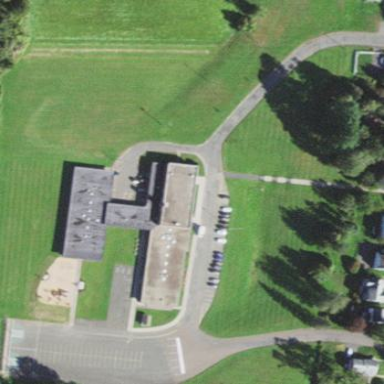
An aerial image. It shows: School.